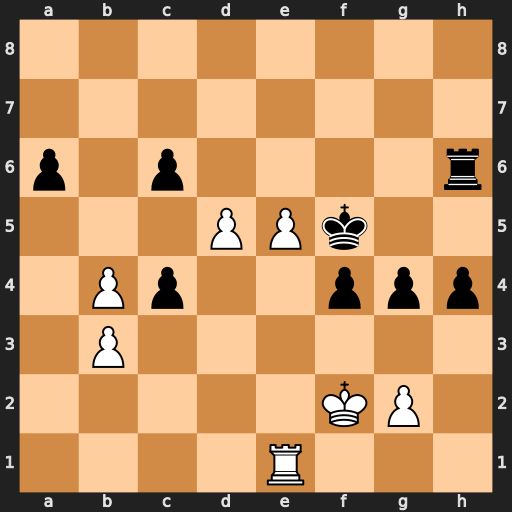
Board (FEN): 8/8/p1p4r/3PPk2/1Pp2ppp/1P6/5KP1/4R3
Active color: w
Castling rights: -
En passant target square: -
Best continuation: e6 cxd5 e7 Rh8 bxc4